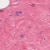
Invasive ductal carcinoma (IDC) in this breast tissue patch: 0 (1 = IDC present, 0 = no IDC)